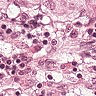
Metastatic tissue present: yes